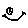
Label: smiley face